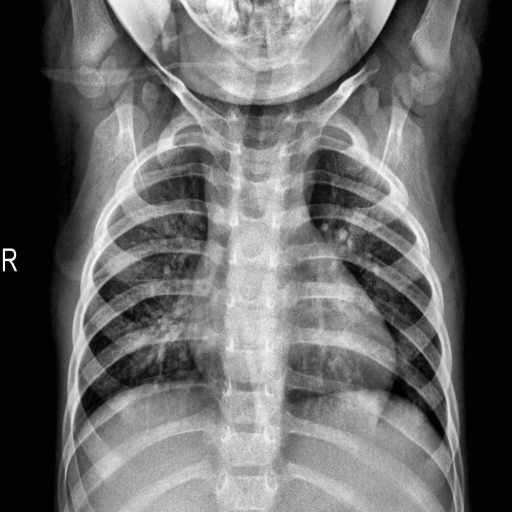
Finding: NORMAL